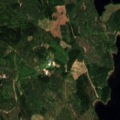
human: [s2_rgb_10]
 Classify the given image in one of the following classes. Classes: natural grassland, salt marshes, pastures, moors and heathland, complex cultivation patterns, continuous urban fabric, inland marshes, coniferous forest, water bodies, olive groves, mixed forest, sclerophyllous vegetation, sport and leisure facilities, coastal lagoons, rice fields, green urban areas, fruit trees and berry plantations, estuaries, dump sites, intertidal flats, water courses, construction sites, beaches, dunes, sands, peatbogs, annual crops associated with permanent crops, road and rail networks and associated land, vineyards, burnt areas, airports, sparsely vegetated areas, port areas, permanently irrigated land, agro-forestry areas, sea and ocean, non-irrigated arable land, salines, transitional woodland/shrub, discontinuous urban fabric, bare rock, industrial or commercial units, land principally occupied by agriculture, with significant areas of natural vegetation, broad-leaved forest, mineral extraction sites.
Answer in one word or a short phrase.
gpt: coniferous forest, mixed forest, water bodies